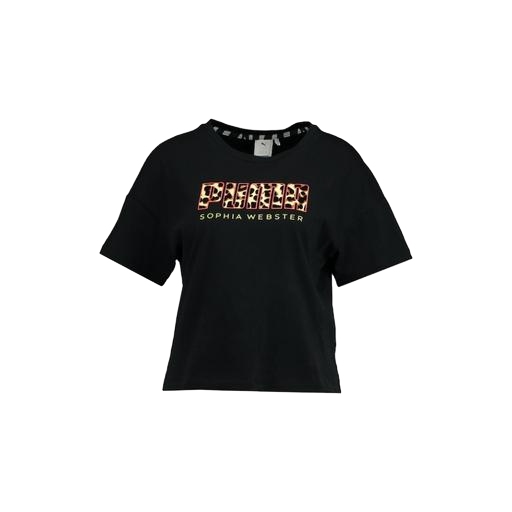
black leopard print t-shirt, black leopard print crewneck tee, black odelia t-shirt, white background